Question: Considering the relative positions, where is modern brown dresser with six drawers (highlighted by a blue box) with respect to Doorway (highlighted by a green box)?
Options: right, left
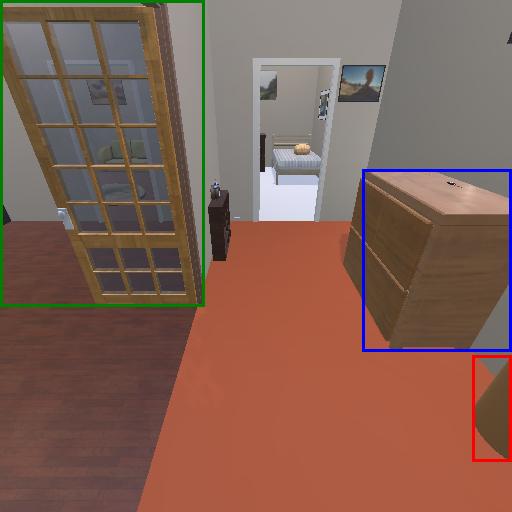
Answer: right